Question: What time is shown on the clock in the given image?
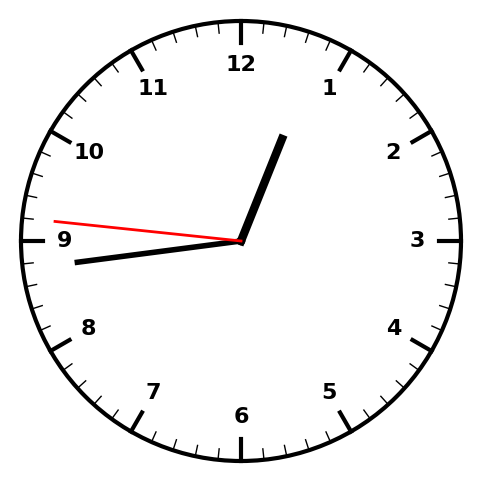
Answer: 12:43:46